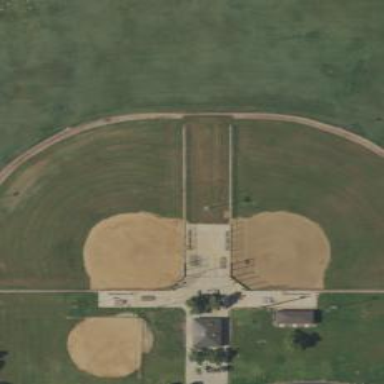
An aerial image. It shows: Baseball pitch for leisure land activities.